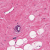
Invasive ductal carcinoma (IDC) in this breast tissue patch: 0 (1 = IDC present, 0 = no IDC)